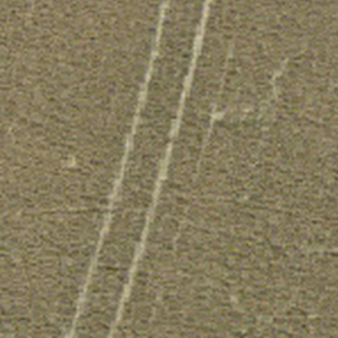
Label: other